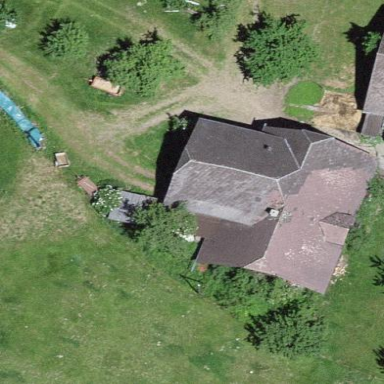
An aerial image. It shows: Farm building.